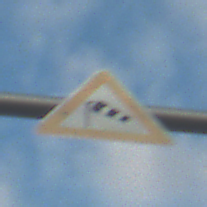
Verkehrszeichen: SeitenwindVonLinks
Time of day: SunriseSunset
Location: Outdoor (RoadRail)
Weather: PartlyCloudy
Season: NotSpecified
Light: Natural